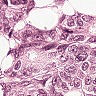
Metastatic tissue present: yes